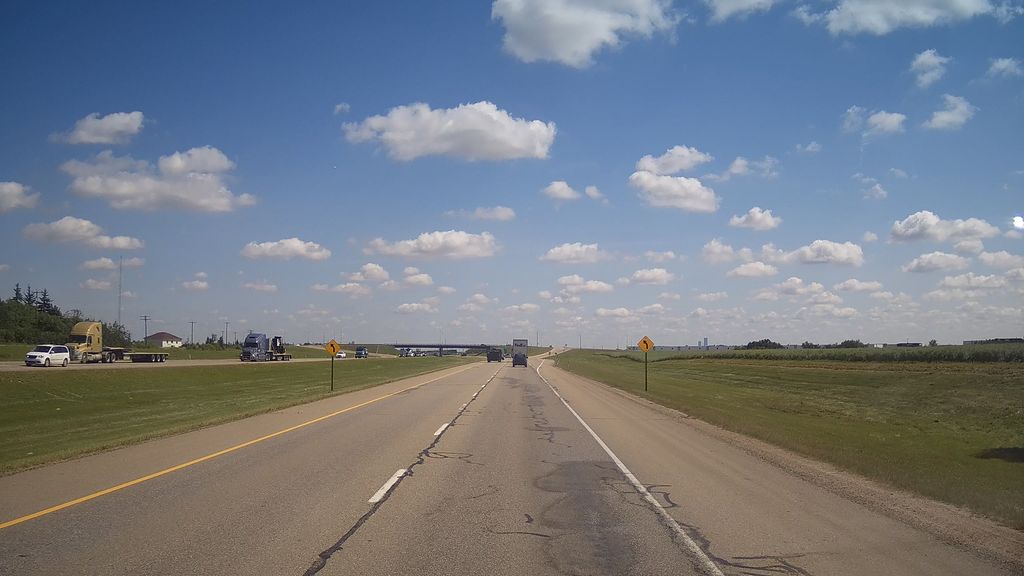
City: edmonton